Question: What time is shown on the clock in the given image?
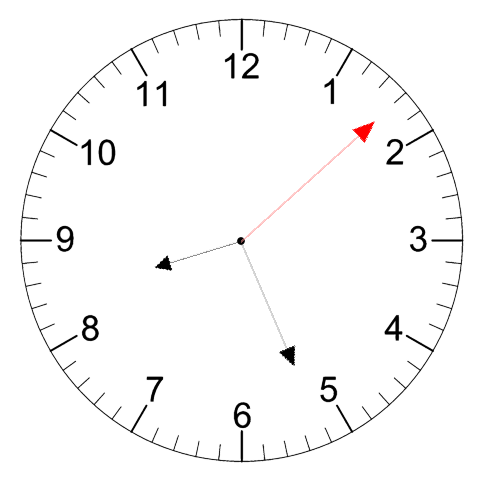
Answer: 08:26:08